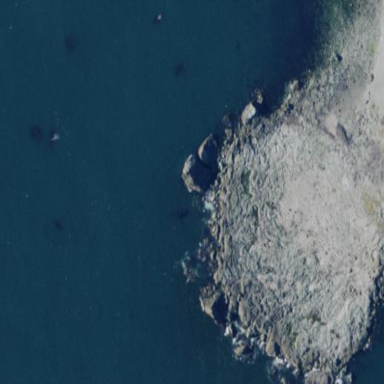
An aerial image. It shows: Natural rock reef.